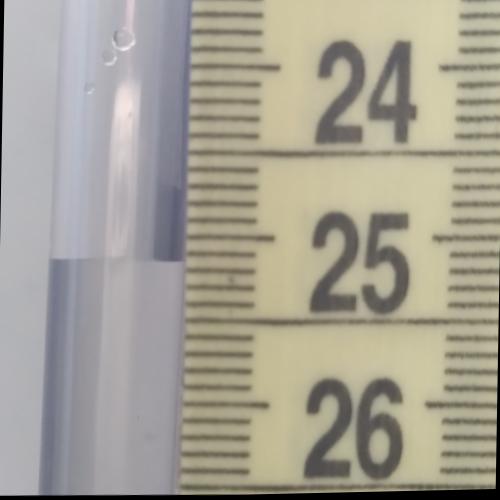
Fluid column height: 25.2 cm